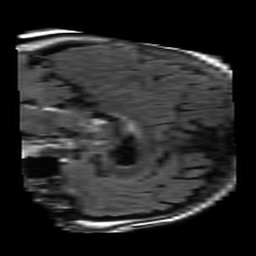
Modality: FLAIR
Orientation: sagittal
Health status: ill
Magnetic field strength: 3 T